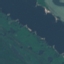
Land use / land cover: River